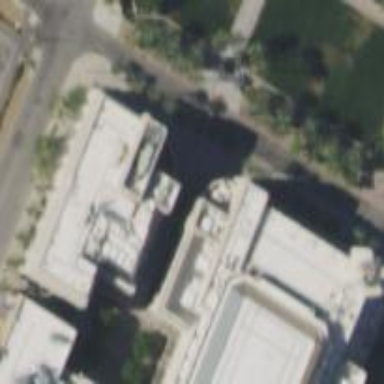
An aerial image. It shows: Public building.